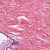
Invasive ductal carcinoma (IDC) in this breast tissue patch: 0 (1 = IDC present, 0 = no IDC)